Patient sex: M
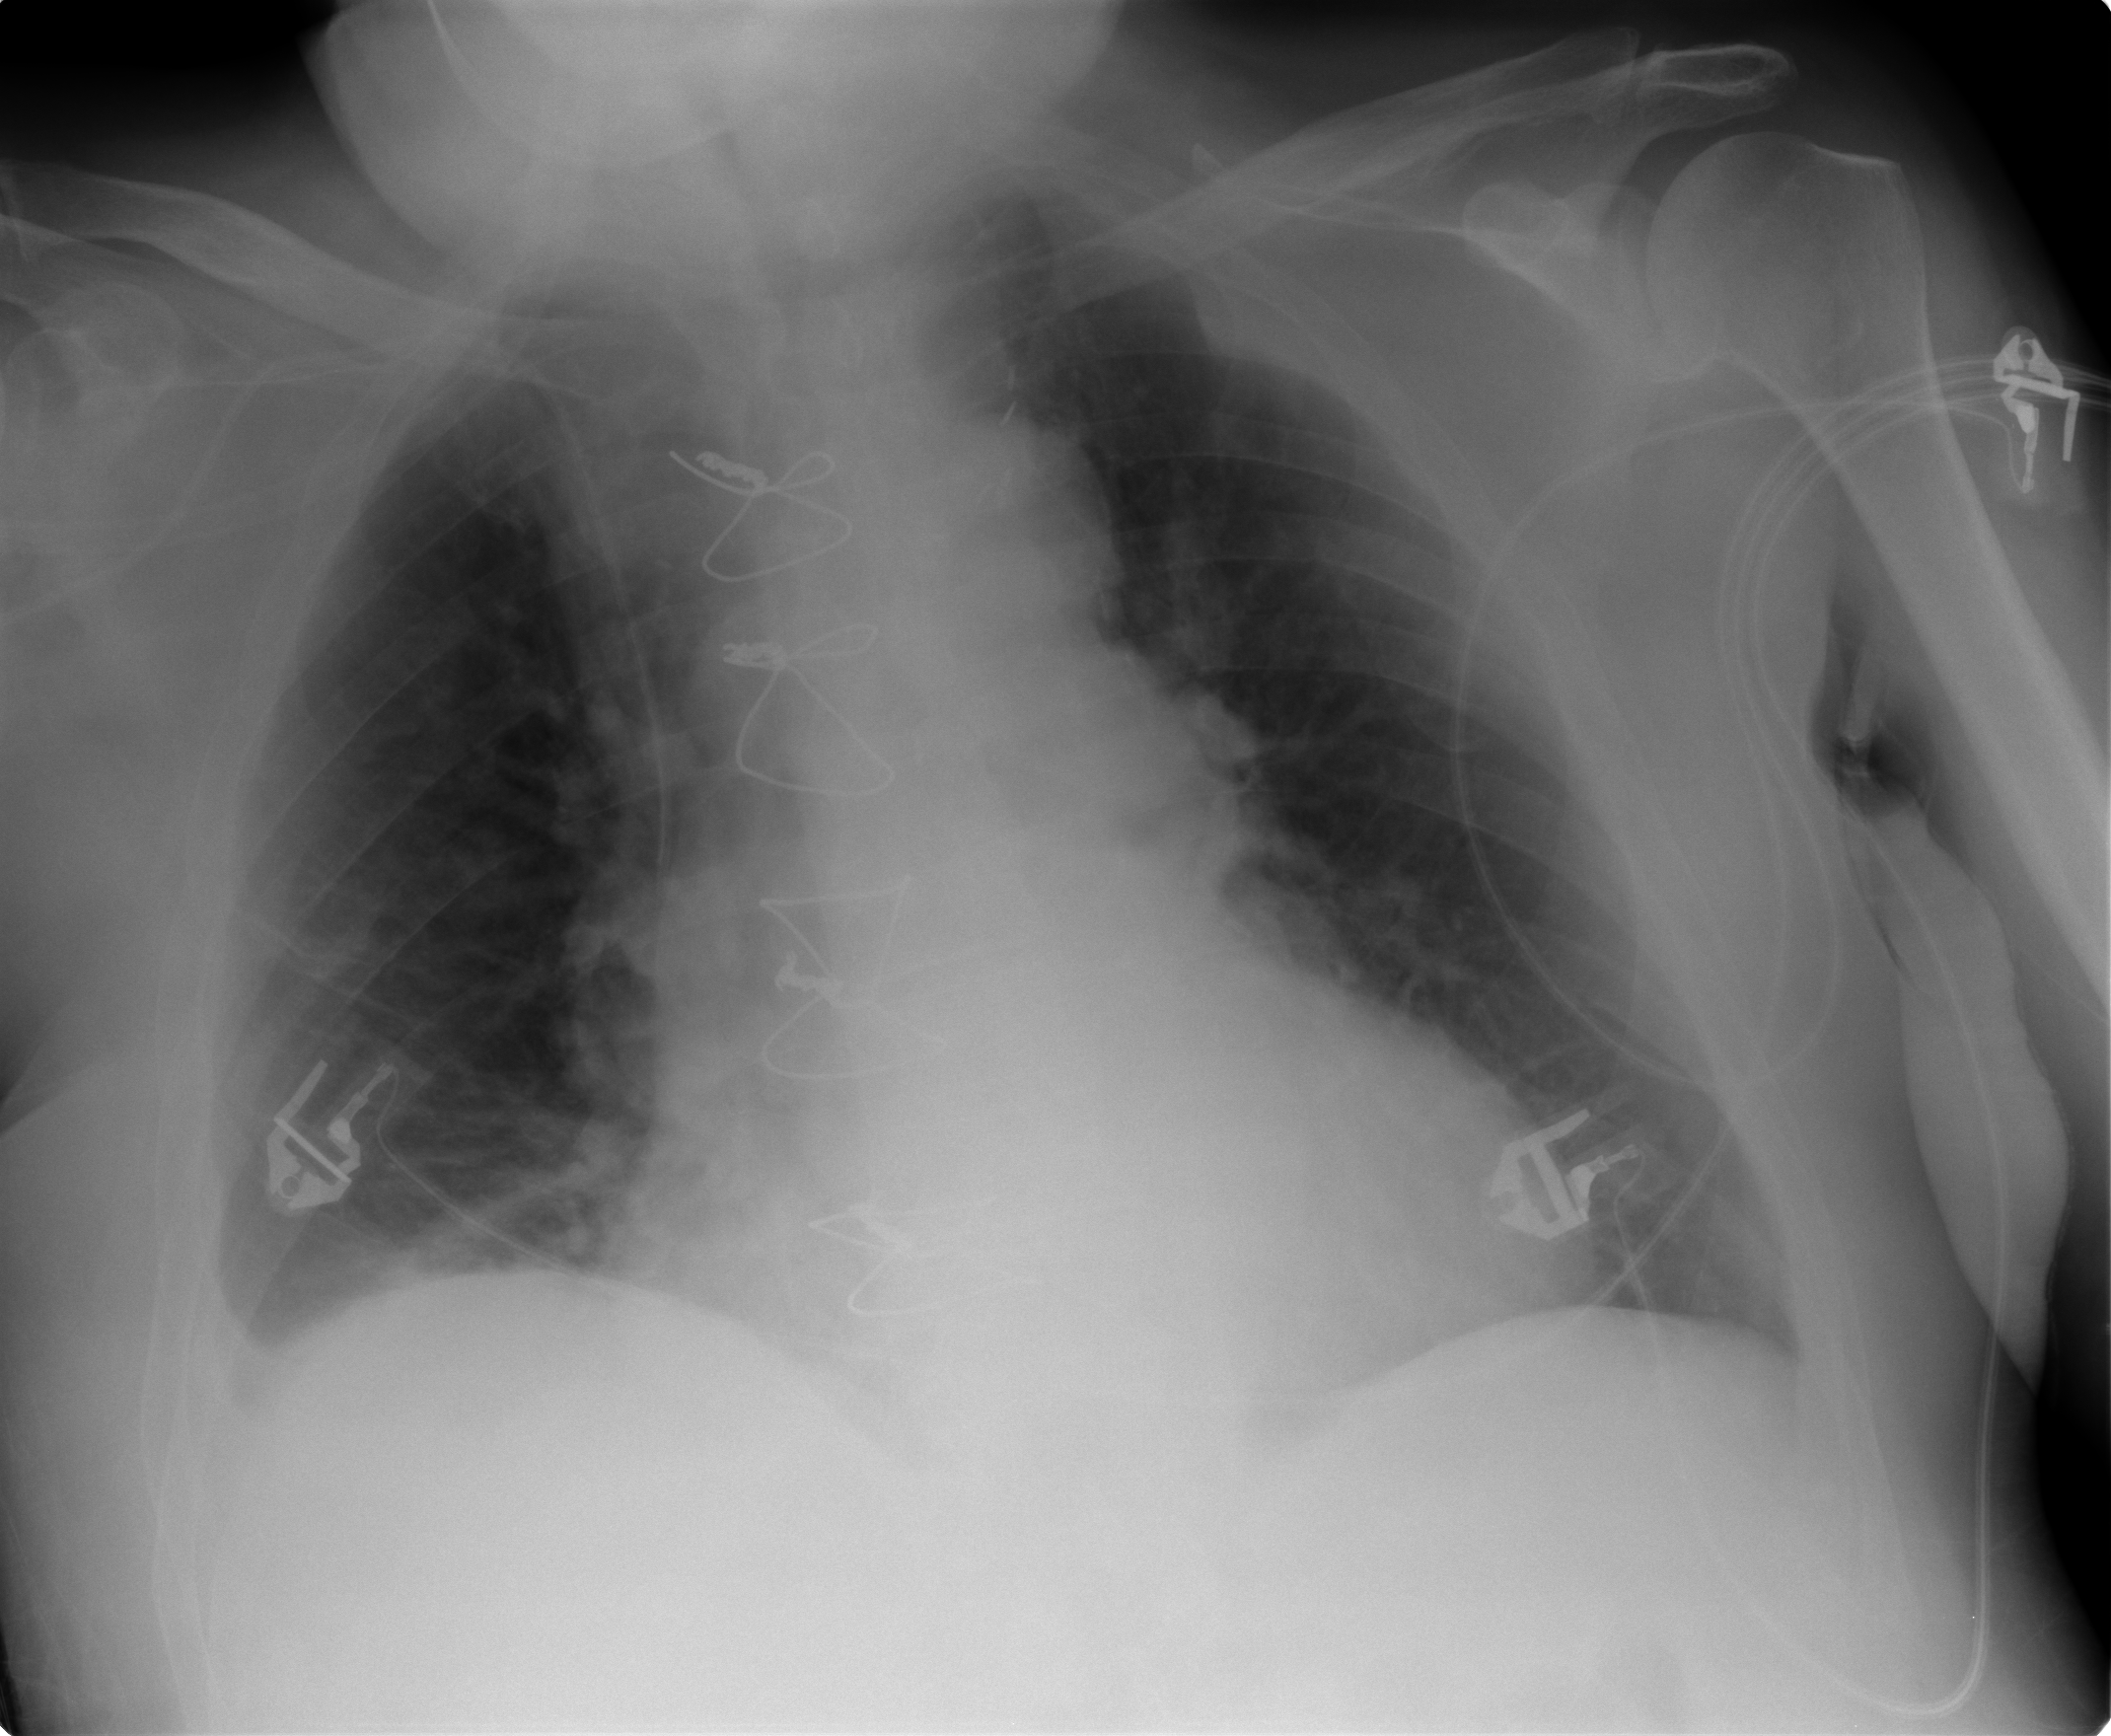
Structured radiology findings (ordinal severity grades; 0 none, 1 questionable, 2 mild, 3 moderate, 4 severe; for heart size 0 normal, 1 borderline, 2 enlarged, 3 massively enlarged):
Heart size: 2
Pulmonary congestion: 2
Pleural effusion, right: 2
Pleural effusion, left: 1
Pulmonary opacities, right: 0
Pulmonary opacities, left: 0
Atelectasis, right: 2
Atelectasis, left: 0